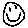
Label: smiley face